Question: I have a data frame containing longitudinal data that looks like this
> test
'''
Names hr1 hr2 hr3 hr4 workhr_bin
41 80 76 70 60 7
42 80 74 75 NA 8
43 85 NA 60 65 6
44 NA NA NA 60 3
45 80 70 NA NA 8
46 NA NA NA 60 3
'''
Variables for 'hr1', 'hr2', 'hr3', 'hr4' include reported hours of service at repeated timed intervals for the subjects under the "Name" column. The "workhr_bin" column includes bins obtained from using the quantile function. There are ten bins total, 1:10.
I am trying to generate multiple spaghetti plots of hours faceted by bins. Essentially it should yield 10 plots, one plot for data in bin 1, another plot for data bin 2 etc.
I tried doing :
'''
head(melt(test[,c(2:6)]))
'''
But I end up with the 'workhr_bin' variable gone and a file like this instead:
'''
variable value
1 hours1 80
2 hours1 80
3 hours1 85
4 hours1 NA
5 hours1 80
6 hours1 NA
'''
I've also tried
'''
melt(test, id.var = "Names")
'''
and I end up with the 'workhr_bin' variable also gone
'''
Names variable value
41 hr1 80.00
42 hr1 80.00
43 hr1 85.00
'''
I tried using 'lattice' and 'ggplot2' but for some reason I cannot get my data into the right format to generate spaghetti 10 plots representative of samples within each bin.
Essentially I need a data frame with:
'''
Names variable value workhr_bin
41 hr1 80.00 7
42 hr1 80.00 8
43 hr1 85.00 6
'''
Then I would like to be able to create a bin-faceted multicolored spaghetti plots with "variable" on the x.axis (consisting of 'hr1', 'hr2', 'hr3', 'hr4') and the corresponding "value" on the y-axis.
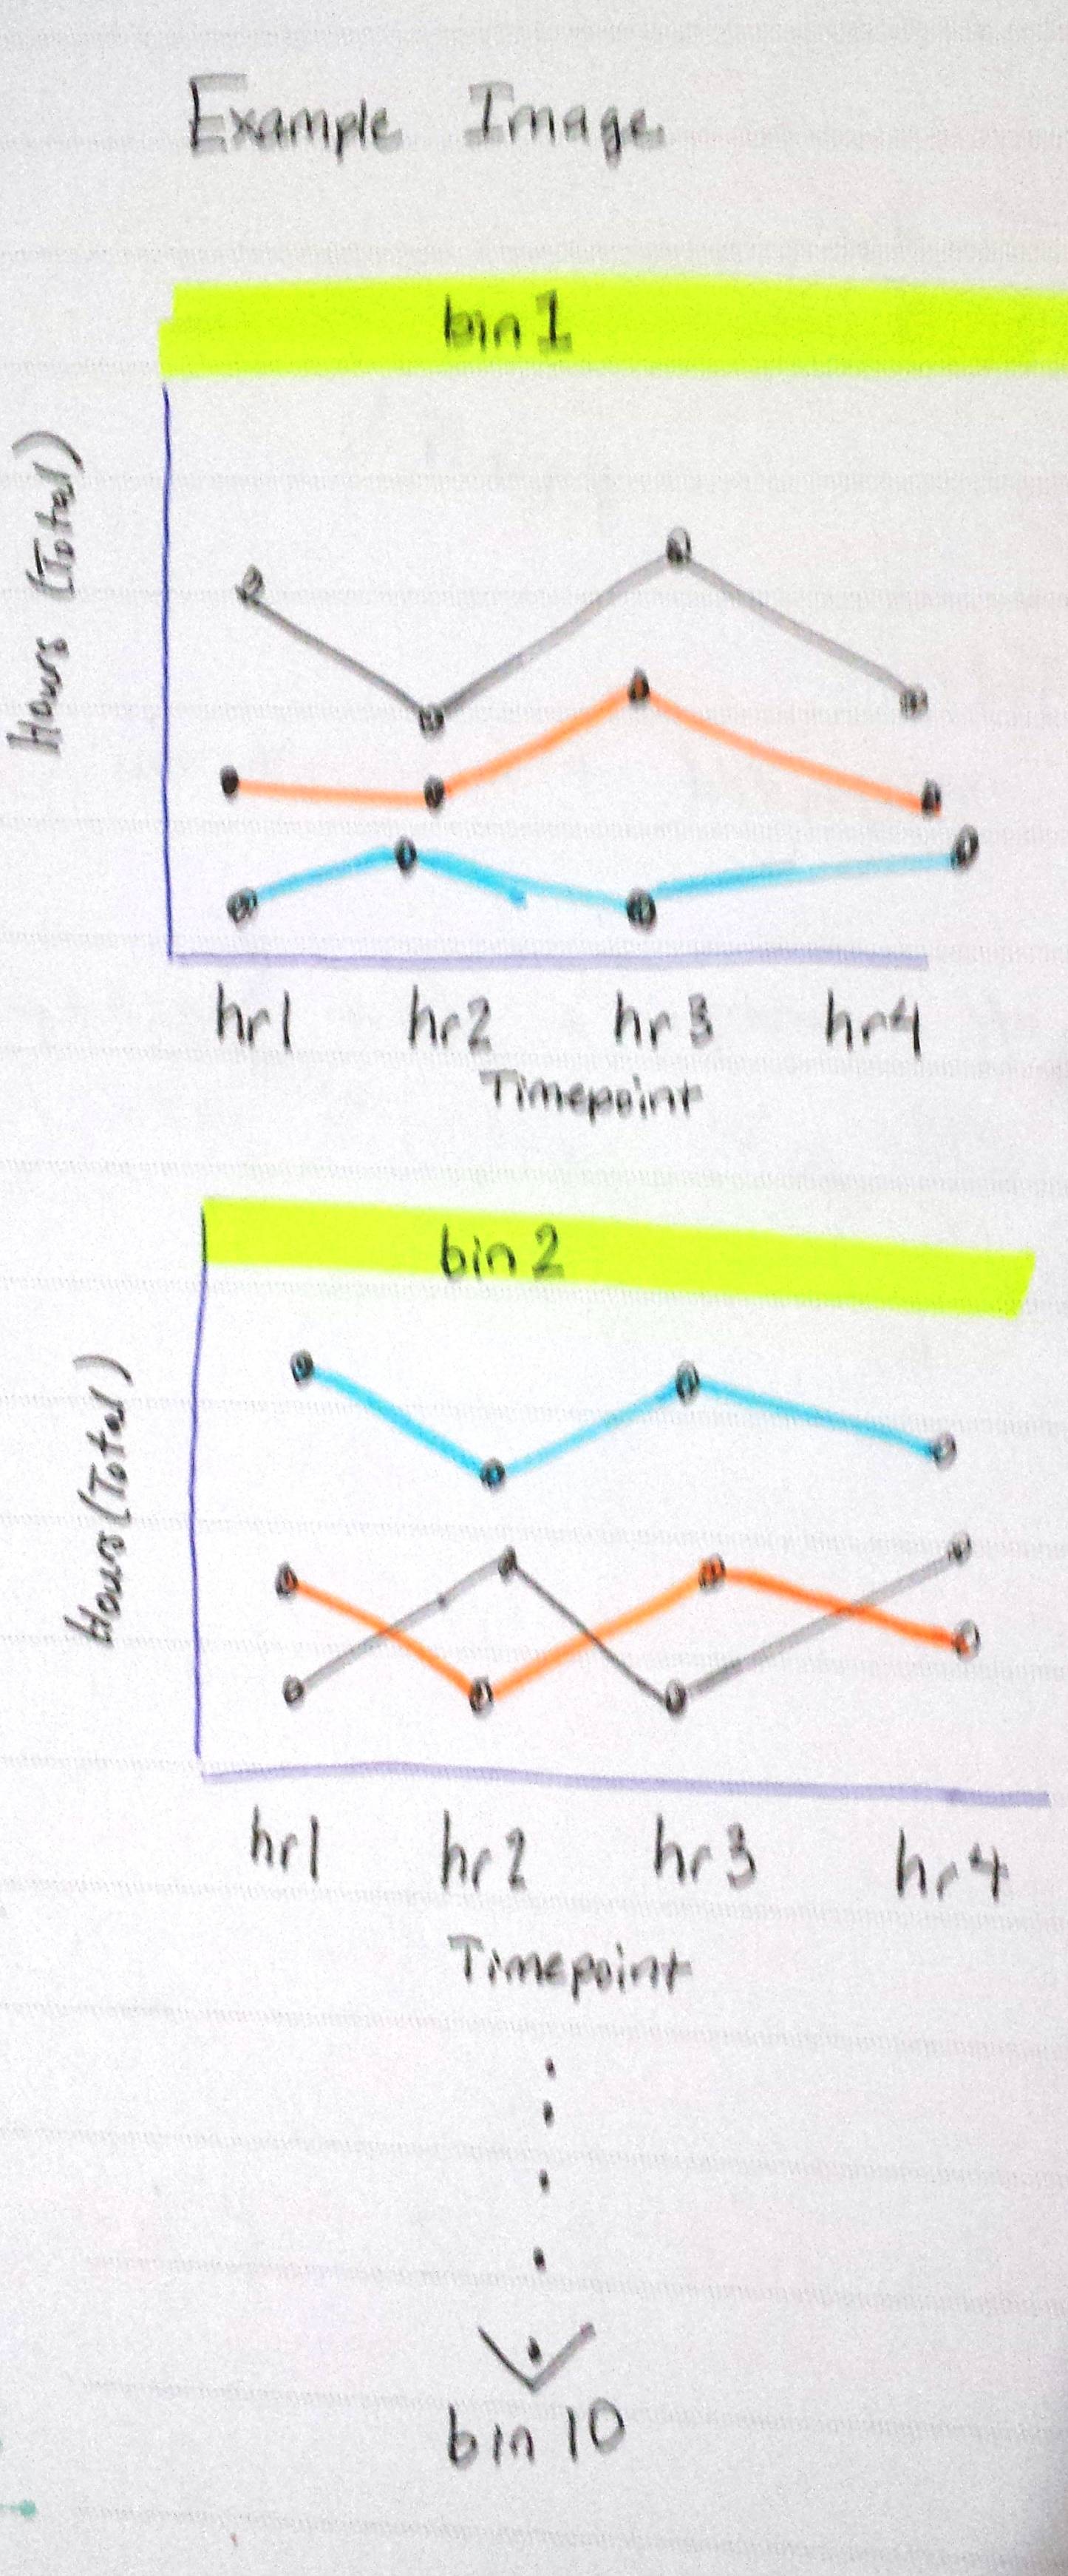
Answer: You should study the documentation of 'reshape2::melt'.
'''
DF <- read.table(text=" Names hr1 hr2 hr3 hr4 workhr_bin
41 80 76 70 60 7
42 80 74 75 NA 8
43 85 NA 60 65 6
44 NA NA NA 60 3
45 80 70 NA NA 8
46 NA NA NA 60 3", header=TRUE)
library(reshape2)
DF_melt <- melt(DF, id.vars=c("Names", "workhr_bin"))
#make time numeric
DF_melt$variable <- as.numeric(gsub("hr", "", DF_melt$variable))
library(ggplot2)
p <- ggplot(DF_melt, aes(x=variable, y=value, color=factor(Names))) +
geom_line() +
geom_point() +
facet_grid(workhr_bin ~ .)
print(p)
'''
(This results in warnings from ggplot2 since there is not enough data. I assume your real dataset won't have this problem.)